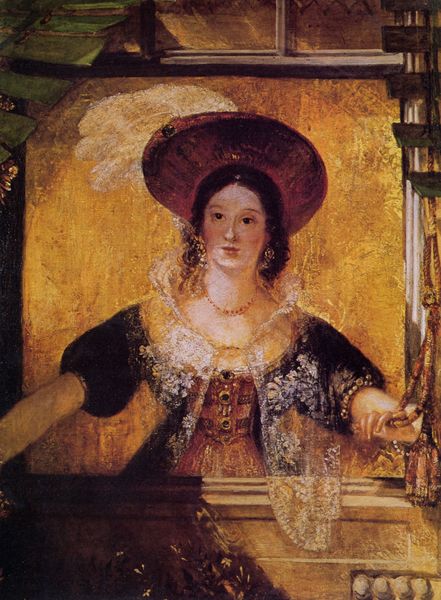
Titel: Jessica
Künstler: William Turner
Standort: London
Institution: Tate Gallery and the National Trust (Lord Egremont Collection) Petworth House
Schlagwörter: blätter, dunkel, feder, gemälde, hand, haut, rubens, schatten, weiß, gelb, grün, impressionismus, mädchen, ocker, ausschnitt, braun, brust, decolte, dunkelbraun, fenster, finger, frau, frisur, glas, haar, hell, hintergrund, holz, hut, kleid, licht, mund, nase, ohrring, orange, renoir, schmuck, schwarz, stirn, ausblick, blick, dame, gürtel, haus, rot, schal, schleier, tuch, beige, hochformat, jacke, jung, wand, arm, arme, augen, barock, bluse, federn, gesicht, rahmen, rembrandt, spitze, stehen, ärmel, bild, bildnis, blicken, hals, holland, hände, portrait, porträt, schauen, vorhang, brüstung, gold, haare, kostüm, mantel, reich, stoff, ohrringe, spitzen, blatt, pflanze, theater, brosche, dekolletee, frontal, lippen, locken, puffärmel, rokoko, rouge, scheitel, schön, seide, fensterläden, adelige, federbusch, federhut, balkon, kopfbedeckung, schürze, taille, wangen, mieder, tüll, backen, kette, mauer, kutsche, laden, läden, loge, romantik, spitz, pupillen, wandgemälde, goya, balken, geländer, palme, kordel, bronze, wange, knöpfe, transparenz, oberkörper, klimt, krempe, halskette, fensterladen, offen, bayern, fensterrahmen, fenstr, balustrade, österreich, tracht, armband, beugen, verkürzung, brauntöne, trick, durchsichtig, backe, korsett, grüne, ballustrade, königin, fresko, erstaunt, illusion, fenstersims, öffnen, ziegen, gaze, schwrz, fensteröffnung, cht, gals, flandern, rausschauen, schließen, broschen, palmenblatt, fensterschlie´ßen, fraum, hutfeder, jäckchen, palmenwedel, fru, ette, roter hut, ht, lb, 18. jahrhundert, rm, hut mit feder, schliesen, öffnend, spitzenumhang, angeschnittener ausschnitt, blattteil